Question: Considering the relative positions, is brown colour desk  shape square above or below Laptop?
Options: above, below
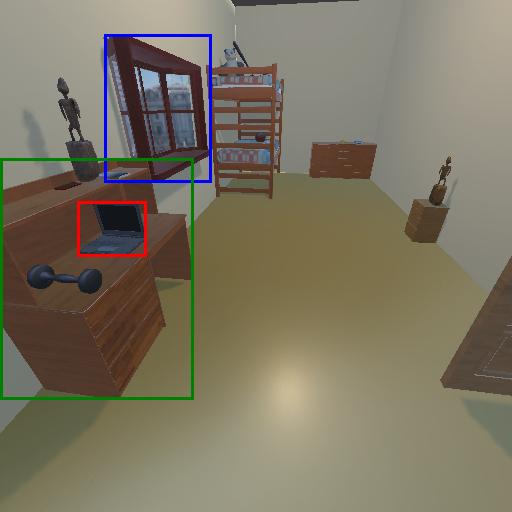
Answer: above